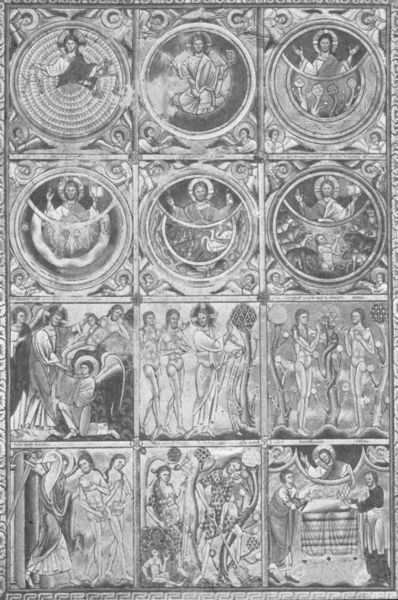
Titel: Canterbury Psalter von Paris
Standort: Herstellungsort: Canterbury, Christ Church (EU - GB)
Institution: Paris, Bibliothèque Nationale
Schlagwörter: baum, flügel, gott, himmel, wasser, weiß, menschen, grau, schwarz, tiere, malerei, steine, bild, erde, felder, pflanzen, kreis, rund, engel, relief, bilder, laufen, karos, adam, eva, paradies, nahrung, eckig, medaillon, religion, stich, fliesen, knien, kreise, reihe, schlange, kacheln, beten, buchdeckel, heiligenschein, christus, jesus, versuchung, mittelalter, religiös, segnen, apfelbaum, kassetten, heilig, vertreibung, erzengel, szenen, email, quadrat, zwölf, bitten, details, tafeln, heiligenscheine, gottvater, bildfelder, leidensweg, weltenherrscher, welterschaffung, kreiren